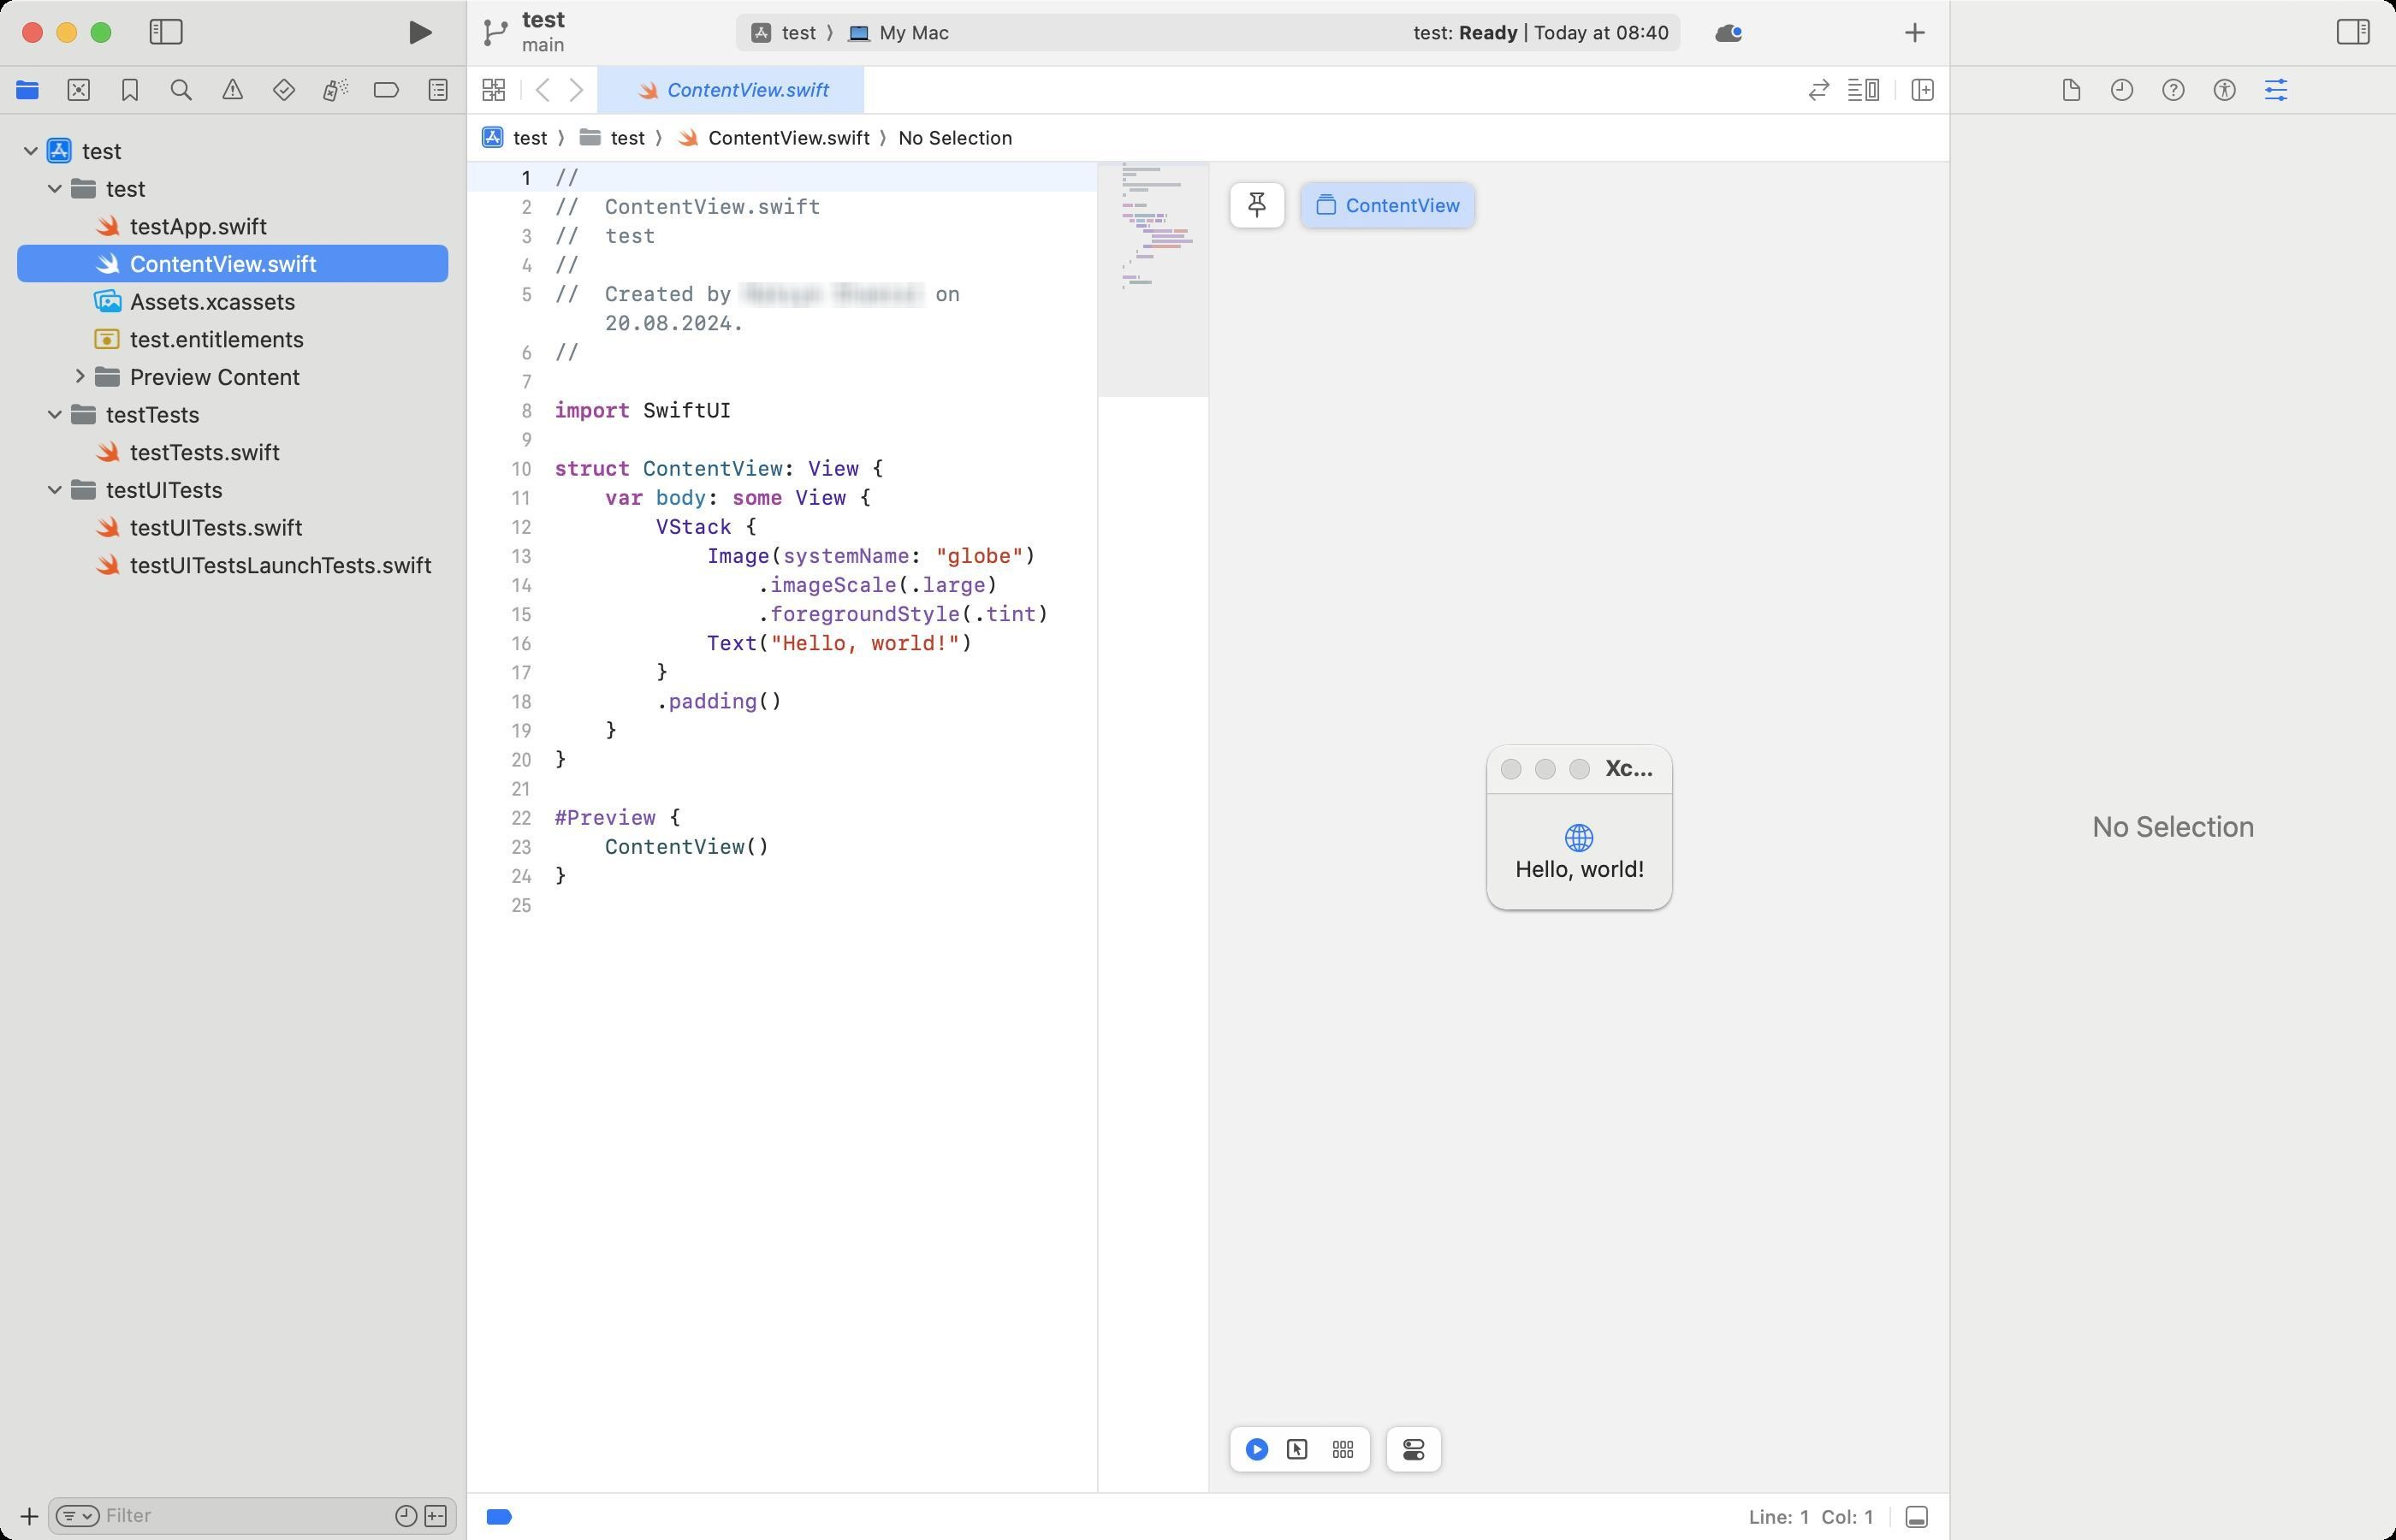
Accessibility tree:
{"name": "test_—_ContentView.swift", "role": "AXWindow", "description": null, "role_description": "standard window", "value": null, "position": "164.00;127.00", "size": "1400;900", "children": [{"name": "test.xcodeproj", "role": "AXSplitGroup", "description": "/Users/[username]/Code/test/test/test.xcodeproj", "role_description": "split group", "value": null, "position": "0.00;0.00", "size": "1400;900", "children": [{"name": null, "role": "AXGroup", "description": "navigator", "role_description": "group", "value": null, "position": "0.00;0.00", "size": "272;900", "children": [{"name": "", "role": "AXRadioButton", "description": "Project", "role_description": "radio button", "value": 1, "position": "1.00;39.00", "size": "30;27", "children": []}, {"name": "", "role": "AXRadioButton", "description": "Source Control", "role_description": "radio button", "value": 0, "position": "31.00;39.00", "size": "30;27", "children": []}, {"name": "", "role": "AXRadioButton", "description": "Bookmarks", "role_description": "radio button", "value": 0, "position": "61.00;39.00", "size": "30;27", "children": []}, {"name": "", "role": "AXRadioButton", "description": "Find", "role_description": "radio button", "value": 0, "position": "91.00;39.00", "size": "30;27", "children": []}, {"name": "", "role": "AXRadioButton", "description": "Issues", "role_description": "radio button", "value": 0, "position": "121.00;39.00", "size": "30;27", "children": []}, {"name": "", "role": "AXRadioButton", "description": "Tests", "role_description": "radio button", "value": 0, "position": "151.00;39.00", "size": "30;27", "children": []}, {"name": "", "role": "AXRadioButton", "description": "Debug", "role_description": "radio button", "value": 0, "position": "181.00;39.00", "size": "30;27", "children": []}, {"name": "", "role": "AXRadioButton", "description": "Breakpoints", "role_description": "radio button", "value": 0, "position": "211.00;39.00", "size": "30;27", "children": []}, {"name": "", "role": "AXRadioButton", "description": "Reports", "role_description": "radio button", "value": 0, "position": "241.00;39.00", "size": "30;27", "children": []}, {"name": null, "role": "AXScrollArea", "description": null, "role_description": "scroll area", "value": null, "position": "0.00;67.00", "size": "272;805", "children": [{"name": null, "role": "AXOutline", "description": "Project Navigator", "role_description": "outline", "value": null, "position": "0.00;77.00", "size": "272;795", "children": [{"name": null, "role": "AXRow", "description": null, "role_description": "outline row", "value": null, "position": "0.00;77.00", "size": "272;22", "children": [{"name": null, "role": "AXCell", "description": null, "role_description": "cell", "value": null, "position": "10.00;77.00", "size": "252;22", "children": [{"name": "Project", "role": "AXImage", "description": "", "role_description": "", "value": null, "position": "25.75;78.50", "size": "19;18", "children": []}, {"name": null, "role": "AXTextField", "description": null, "role_description": "text field", "value": "test", "position": "46.00;80.00", "size": "210;16", "children": []}, {"name": null, "role": "AXDisclosureTriangle", "description": null, "role_description": "disclosure triangle", "value": 1, "position": "12.00;77.00", "size": "13;22", "children": []}]}]}, {"name": null, "role": "AXRow", "description": null, "role_description": "outline row", "value": null, "position": "0.00;99.00", "size": "272;22", "children": [{"name": null, "role": "AXCell", "description": null, "role_description": "cell", "value": null, "position": "10.00;99.00", "size": "252;22", "children": [{"name": "Group", "role": "AXImage", "description": "", "role_description": "", "value": null, "position": "40.00;103.00", "size": "18;14", "children": []}, {"name": null, "role": "AXTextField", "description": null, "role_description": "text field", "value": "test", "position": "60.00;102.00", "size": "196;16", "children": []}, {"name": null, "role": "AXDisclosureTriangle", "description": null, "role_description": "disclosure triangle", "value": 1, "position": "26.00;99.00", "size": "13;22", "children": []}]}]}, {"name": null, "role": "AXRow", "description": null, "role_description": "outline row", "value": null, "position": "0.00;121.00", "size": "272;22", "children": [{"name": null, "role": "AXCell", "description": null, "role_description": "cell", "value": null, "position": "10.00;121.00", "size": "252;22", "children": [{"name": "Swift_Source", "role": "AXImage", "description": "", "role_description": "", "value": null, "position": "54.75;124.00", "size": "17;15", "children": []}, {"name": null, "role": "AXTextField", "description": null, "role_description": "text field", "value": "testApp.swift", "position": "74.00;124.00", "size": "182;16", "children": []}]}]}, {"name": null, "role": "AXRow", "description": null, "role_description": "outline row", "value": null, "position": "0.00;143.00", "size": "272;22", "children": [{"name": null, "role": "AXCell", "description": null, "role_description": "cell", "value": null, "position": "10.00;143.00", "size": "252;22", "children": [{"name": "Swift_Source", "role": "AXImage", "description": "", "role_description": "", "value": null, "position": "54.75;146.00", "size": "17;15", "children": []}, {"name": null, "role": "AXTextField", "description": null, "role_description": "text field", "value": "ContentView.swift", "position": "74.00;146.00", "size": "182;16", "children": []}]}]}, {"name": null, "role": "AXRow", "description": null, "role_description": "outline row", "value": null, "position": "0.00;165.00", "size": "272;22", "children": [{"name": null, "role": "AXCell", "description": null, "role_description": "cell", "value": null, "position": "10.00;165.00", "size": "252;22", "children": [{"name": "Folder", "role": "AXImage", "description": "", "role_description": "", "value": null, "position": "53.00;167.50", "size": "20;16", "children": []}, {"name": null, "role": "AXTextField", "description": null, "role_description": "text field", "value": "Assets.xcassets", "position": "74.00;168.00", "size": "182;16", "children": []}]}]}, {"name": null, "role": "AXRow", "description": null, "role_description": "outline row", "value": null, "position": "0.00;187.00", "size": "272;22", "children": [{"name": null, "role": "AXCell", "description": null, "role_description": "cell", "value": null, "position": "10.00;187.00", "size": "252;22", "children": [{"name": "Entitlements_File", "role": "AXImage", "description": "", "role_description": "", "value": null, "position": "53.75;191.00", "size": "19;14", "children": []}, {"name": null, "role": "AXTextField", "description": null, "role_description": "text field", "value": "test.entitlements", "position": "74.00;190.00", "size": "182;16", "children": []}]}]}, {"name": null, "role": "AXRow", "description": null, "role_description": "outline row", "value": null, "position": "0.00;209.00", "size": "272;22", "children": [{"name": null, "role": "AXCell", "description": null, "role_description": "cell", "value": null, "position": "10.00;209.00", "size": "252;22", "children": [{"name": "Group", "role": "AXImage", "description": "", "role_description": "", "value": null, "position": "54.00;213.00", "size": "18;14", "children": []}, {"name": null, "role": "AXTextField", "description": null, "role_description": "text field", "value": "Preview Content", "position": "74.00;212.00", "size": "182;16", "children": []}, {"name": null, "role": "AXDisclosureTriangle", "description": null, "role_description": "disclosure triangle", "value": 0, "position": "40.00;209.00", "size": "13;22", "children": []}]}]}, {"name": null, "role": "AXRow", "description": null, "role_description": "outline row", "value": null, "position": "0.00;231.00", "size": "272;22", "children": [{"name": null, "role": "AXCell", "description": null, "role_description": "cell", "value": null, "position": "10.00;231.00", "size": "252;22", "children": [{"name": "Group", "role": "AXImage", "description": "", "role_description": "", "value": null, "position": "40.00;235.00", "size": "18;14", "children": []}, {"name": null, "role": "AXTextField", "description": null, "role_description": "text field", "value": "testTests", "position": "60.00;234.00", "size": "196;16", "children": []}, {"name": null, "role": "AXDisclosureTriangle", "description": null, "role_description": "disclosure triangle", "value": 1, "position": "26.00;231.00", "size": "13;22", "children": []}]}]}, {"name": null, "role": "AXRow", "description": null, "role_description": "outline row", "value": null, "position": "0.00;253.00", "size": "272;22", "children": [{"name": null, "role": "AXCell", "description": null, "role_description": "cell", "value": null, "position": "10.00;253.00", "size": "252;22", "children": [{"name": "Swift_Source", "role": "AXImage", "description": "", "role_description": "", "value": null, "position": "54.75;256.00", "size": "17;15", "children": []}, {"name": null, "role": "AXTextField", "description": null, "role_description": "text field", "value": "testTests.swift", "position": "74.00;256.00", "size": "182;16", "children": []}]}]}, {"name": null, "role": "AXRow", "description": null, "role_description": "outline row", "value": null, "position": "0.00;275.00", "size": "272;22", "children": [{"name": null, "role": "AXCell", "description": null, "role_description": "cell", "value": null, "position": "10.00;275.00", "size": "252;22", "children": [{"name": "Group", "role": "AXImage", "description": "", "role_description": "", "value": null, "position": "40.00;279.00", "size": "18;14", "children": []}, {"name": null, "role": "AXTextField", "description": null, "role_description": "text field", "value": "testUITests", "position": "60.00;278.00", "size": "196;16", "children": []}, {"name": null, "role": "AXDisclosureTriangle", "description": null, "role_description": "disclosure triangle", "value": 1, "position": "26.00;275.00", "size": "13;22", "children": []}]}]}, {"name": null, "role": "AXRow", "description": null, "role_description": "outline row", "value": null, "position": "0.00;297.00", "size": "272;22", "children": [{"name": null, "role": "AXCell", "description": null, "role_description": "cell", "value": null, "position": "10.00;297.00", "size": "252;22", "children": [{"name": "Swift_Source", "role": "AXImage", "description": "", "role_description": "", "value": null, "position": "54.75;300.00", "size": "17;15", "children": []}, {"name": null, "role": "AXTextField", "description": null, "role_description": "text field", "value": "testUITests.swift", "position": "74.00;300.00", "size": "182;16", "children": []}]}]}, {"name": null, "role": "AXRow", "description": null, "role_description": "outline row", "value": null, "position": "0.00;319.00", "size": "272;22", "children": [{"name": null, "role": "AXCell", "description": null, "role_description": "cell", "value": null, "position": "10.00;319.00", "size": "252;22", "children": [{"name": "Swift_Source", "role": "AXImage", "description": "", "role_description": "", "value": null, "position": "54.75;322.00", "size": "17;15", "children": []}, {"name": null, "role": "AXTextField", "description": null, "role_description": "text field", "value": "testUITestsLaunchTests.swift", "position": "74.00;322.00", "size": "182;16", "children": []}]}]}, {"name": null, "role": "AXColumn", "description": null, "role_description": "column", "value": null, "position": "10.00;77.00", "size": "252;795", "children": []}]}]}, {"name": null, "role": "AXTextField", "description": "Project navigator filter", "role_description": "search text field", "value": null, "position": "28.00;875.00", "size": "239;22", "children": [{"name": "Recent_files", "role": "AXCheckBox", "description": null, "role_description": "toggle button", "value": 0, "position": "229.00;876.00", "size": "17;20", "children": []}, {"name": "Files_with_source-control_status", "role": "AXCheckBox", "description": null, "role_description": "toggle button", "value": 0, "position": "246.00;876.00", "size": "17;20", "children": []}, {"name": "", "role": "AXUnknown", "description": "cancel", "role_description": "unknown", "value": null, "position": "-164.00;968.00", "size": "11;22", "children": [{"name": "", "role": "AXButton", "description": "cancel", "role_description": "button", "value": null, "position": "-164.00;968.00", "size": "11;22", "children": []}]}, {"name": null, "role": "AXButton", "description": "Icon View Drop Down", "role_description": "button", "value": null, "position": "47.50;884.00", "size": "7;4", "children": []}]}, {"name": "", "role": "AXMenuButton", "description": null, "role_description": "menu button", "value": null, "position": "2.00;876.00", "size": "26;20", "children": []}]}, {"name": null, "role": "AXSplitter", "description": null, "role_description": "splitter", "value": 272.0, "position": "272.00;38.00", "size": "1;862", "children": []}, {"name": null, "role": "AXGroup", "description": "editor area", "role_description": "group", "value": null, "position": "273.00;0.00", "size": "866;900", "children": [{"name": null, "role": "AXSplitGroup", "description": null, "role_description": "split group", "value": null, "position": "273.00;0.00", "size": "866;900", "children": [{"name": null, "role": "AXSplitGroup", "description": null, "role_description": "split group", "value": null, "position": "273.00;0.00", "size": "866;900", "children": [{"name": null, "role": "AXGroup", "description": "ContentView.swift", "role_description": "group", "value": null, "position": "273.00;0.00", "size": "866;900", "children": [{"name": null, "role": "AXGroup", "description": "ContentView.swift", "role_description": "group", "value": null, "position": "273.00;0.00", "size": "866;900", "children": [{"name": null, "role": "AXSplitGroup", "description": null, "role_description": "split group", "value": null, "position": "273.00;0.00", "size": "866;900", "children": [{"name": null, "role": "AXScrollArea", "description": null, "role_description": "scroll area", "value": null, "position": "273.00;95.00", "size": "433;777", "children": [{"name": null, "role": "AXTextArea", "description": "Source Editor", "role_description": "text entry area", "value": "//\n//  ContentView.swift\n//  test\n//\n//  Created by [name] [surname] on 20.08.2024.\n//\n\nimport SwiftUI\n\nstruct ContentView: View {\n    var body: some View {\n        VStack {\n            Image(systemName: \"globe\")\n                .imageScale(.large)\n                .foregroundStyle(.tint)\n            Text(\"Hello, world!\")\n        }\n        .padding()\n    }\n}\n\n#Preview {\n    ContentView()\n}\n", "position": "273.00;94.00", "size": "433;832", "children": []}, {"name": null, "role": "AXScrollBar", "description": null, "role_description": "scroll bar", "value": 0.018018018454313278, "position": "690.00;95.00", "size": "16;777", "children": [{"name": null, "role": "AXValueIndicator", "description": null, "role_description": "value indicator", "value": 0.018018018454313278, "position": "694.00;97.00", "size": "12;730", "children": []}, {"name": null, "role": "AXButton", "description": null, "role_description": "increment arrow button", "value": null, "position": "690.00;95.00", "size": "0;0", "children": []}, {"name": null, "role": "AXButton", "description": null, "role_description": "decrement arrow button", "value": null, "position": "690.00;95.00", "size": "0;0", "children": []}, {"name": null, "role": "AXButton", "description": null, "role_description": "increment page button", "value": null, "position": "694.00;827.00", "size": "12;45", "children": []}, {"name": null, "role": "AXButton", "description": null, "role_description": "decrement page button", "value": null, "position": "694.00;95.00", "size": "12;2", "children": []}]}, {"name": null, "role": "AXGroup", "description": "Source Editor Gutter", "role_description": "group", "value": null, "position": "284.00;94.00", "size": "30;832", "children": []}, {"name": null, "role": "AXGroup", "description": "Source Editor Change Gutter", "role_description": "group", "value": null, "position": "273.00;94.00", "size": "11;832", "children": []}, {"name": null, "role": "AXGroup", "description": "Source Editor Minimap", "role_description": "group", "value": null, "position": "641.00;0.00", "size": "65;900", "children": [{"name": "Minimap_Landmark", "role": "AXStaticText", "description": "ContentView", "role_description": "text", "value": null, "position": "656.00;122.00", "size": "45;11", "children": []}, {"name": "Minimap_Landmark", "role": "AXStaticText", "description": "body", "role_description": "text", "value": null, "position": "660.00;125.00", "size": "41;11", "children": []}]}]}, {"name": null, "role": "AXSplitter", "description": null, "role_description": "splitter", "value": 433.0, "position": "706.00;38.00", "size": "1;862", "children": []}, {"name": null, "role": "AXGroup", "description": null, "role_description": "group", "value": null, "position": "707.00;95.00", "size": "432;777", "children": [{"name": null, "role": "AXScrollArea", "description": null, "role_description": "scroll area", "value": null, "position": "707.00;99.00", "size": "432;42", "children": [{"name": null, "role": "AXButton", "description": "Pin Preview", "role_description": "button", "value": null, "position": "719.00;107.00", "size": "32;26", "children": []}, {"name": null, "role": "AXImage", "description": "rectangle.stack", "role_description": "image", "value": null, "position": "768.50;113.50", "size": "13;13", "children": []}, {"name": null, "role": "AXStaticText", "description": null, "role_description": "text", "value": "ContentView", "position": "786.50;113.00", "size": "67;14", "children": []}]}, {"name": null, "role": "AXButton", "description": "Live", "role_description": "button", "value": null, "position": "719.00;834.00", "size": "28;26", "children": []}, {"name": null, "role": "AXButton", "description": "Selectable", "role_description": "button", "value": null, "position": "746.50;834.00", "size": "23;26", "children": []}, {"name": null, "role": "AXMenuButton", "description": "Mission Control", "role_description": "menu button", "value": null, "position": "779.00;842.00", "size": "12;10", "children": []}, {"name": null, "role": "AXButton", "description": "Device Settings", "role_description": "button", "value": null, "position": "810.50;834.00", "size": "32;26", "children": []}, {"name": null, "role": "AXScrollArea", "description": null, "role_description": "scroll area", "value": null, "position": "707.00;95.00", "size": "432;777", "children": []}]}]}, {"name": null, "role": "AXGroup", "description": "Jump Bar", "role_description": "group", "value": null, "position": "273.00;67.00", "size": "866;28", "children": [{"name": null, "role": "AXPopUpButton", "description": null, "role_description": "pop up button", "value": "test", "position": "273.00;67.00", "size": "62;27", "children": []}, {"name": null, "role": "AXPopUpButton", "description": null, "role_description": "pop up button", "value": "test", "position": "335.00;67.00", "size": "57;27", "children": []}, {"name": null, "role": "AXPopUpButton", "description": null, "role_description": "pop up button", "value": "ContentView.swift", "position": "392.00;67.00", "size": "131;27", "children": []}, {"name": null, "role": "AXPopUpButton", "description": null, "role_description": "pop up button", "value": "No Selection", "position": "523.00;67.00", "size": "83;27", "children": []}]}]}, {"name": null, "role": "AXGroup", "description": "Tab Bar", "role_description": "group", "value": null, "position": "273.00;39.00", "size": "866;28", "children": [{"name": "Tab_bar,_1_tab", "role": "AXTabGroup", "description": "tab bar", "role_description": "tab group", "value": "{\n    \"name\": \"ContentView.swift\",\n    \"role\": \"AXRadioButton\",\n    \"description\": null,\n    \"role_description\": \"tab\",\n    \"value\": true,\n    \"position\": \"349.00;39.00\",\n    \"size\": \"156;27\",\n    \"children\": [\n        {\n            \"name\": \"close_tab\",\n            \"role\": \"AXButton\",\n            \"description\": \"Close\",\n            \"role_description\": \"button\",\n            \"value\": null,\n            \"position\": \"353.00;44.50\",\n            \"size\": \"16;16\",\n            \"children\": [\n                {\n                    \"name\": \"close_tab\",\n                    \"role\": \"AXButton\",\n                    \"description\": \"Close\",\n                    \"role_description\": \"button\",\n                    \"value\": null,\n                    \"position\": \"353.00;44.50\",\n                    \"size\": \"16;16\",\n                    \"children\": []\n                }\n            ]\n        }\n    ]\n}", "position": "349.00;39.00", "size": "700;27", "children": [{"name": null, "role": "AXScrollArea", "description": null, "role_description": "scroll area", "value": null, "position": "349.00;39.00", "size": "700;27", "children": [{"name": "ContentView.swift", "role": "AXRadioButton", "description": null, "role_description": "tab", "value": true, "position": "349.00;39.00", "size": "156;27", "children": [{"name": "close_tab", "role": "AXButton", "description": "Close", "role_description": "button", "value": null, "position": "353.00;44.50", "size": "16;16", "children": [{"name": "close_tab", "role": "AXButton", "description": "Close", "role_description": "button", "value": null, "position": "353.00;44.50", "size": "16;16", "children": []}]}]}]}]}, {"name": "", "role": "AXButton", "description": "Related Items", "role_description": "button", "value": null, "position": "277.00;39.00", "size": "23;27", "children": []}, {"name": "", "role": "AXButton", "description": "Go Back", "role_description": "button", "value": null, "position": "309.00;39.00", "size": "18;27", "children": []}, {"name": "", "role": "AXButton", "description": "Go Forward", "role_description": "button", "value": null, "position": "327.00;39.00", "size": "18;27", "children": []}, {"name": "", "role": "AXCheckBox", "description": "Code Review", "role_description": "toggle button", "value": "0", "position": "1051.00;39.00", "size": "24;27", "children": []}, {"name": "", "role": "AXButton", "description": "editor options", "role_description": "button", "value": null, "position": "1075.00;39.00", "size": "28;27", "children": []}, {"name": "", "role": "AXButton", "description": "Add Editor on Right", "role_description": "button", "value": null, "position": "1112.00;39.00", "size": "23;27", "children": []}]}]}]}, {"name": null, "role": "AXGroup", "description": "debug bar", "role_description": "group", "value": null, "position": "273.00;873.00", "size": "866;27", "children": [{"name": "", "role": "AXCheckBox", "description": "Breakpoints", "role_description": "toggle button", "value": 1, "position": "277.00;873.00", "size": "30;27", "children": []}, {"name": null, "role": "AXStaticText", "description": null, "role_description": "text", "value": "Line: 1  Col: 1", "position": "1020.00;879.50", "size": "78;14", "children": []}, {"name": "", "role": "AXButton", "description": "show debug area", "role_description": "button", "value": null, "position": "1105.00;873.00", "size": "30;27", "children": []}]}]}]}, {"name": null, "role": "AXSplitter", "description": null, "role_description": "splitter", "value": 866.0, "position": "1139.00;38.00", "size": "1;862", "children": []}, {"name": null, "role": "AXGroup", "description": "inspector", "role_description": "group", "value": null, "position": "1140.00;0.00", "size": "260;900", "children": [{"name": null, "role": "AXScrollArea", "description": null, "role_description": "scroll area", "value": null, "position": "1140.00;66.00", "size": "260;834", "children": [{"name": null, "role": "AXGroup", "description": null, "role_description": "group", "value": null, "position": "1140.00;66.00", "size": "260;834", "children": [{"name": null, "role": "AXStaticText", "description": null, "role_description": "text", "value": "No Selection", "position": "1218.50;473.00", "size": "103;20", "children": []}]}, {"name": null, "role": "AXScrollBar", "description": null, "role_description": "scroll bar", "value": 0.0, "position": "1384.00;66.00", "size": "16;834", "children": []}]}, {"name": "", "role": "AXRadioButton", "description": "File Inspector", "role_description": "radio button", "value": 0, "position": "1195.00;39.00", "size": "30;27", "children": []}, {"name": "", "role": "AXRadioButton", "description": "History Inspector", "role_description": "radio button", "value": 0, "position": "1225.00;39.00", "size": "30;27", "children": []}, {"name": "", "role": "AXRadioButton", "description": "Quick Help Inspector", "role_description": "radio button", "value": 0, "position": "1255.00;39.00", "size": "30;27", "children": []}, {"name": "", "role": "AXRadioButton", "description": "Accessibility Inspector", "role_description": "radio button", "value": 0, "position": "1285.00;39.00", "size": "30;27", "children": []}, {"name": "", "role": "AXRadioButton", "description": "Attributes Inspector", "role_description": "radio button", "value": 1, "position": "1315.00;39.00", "size": "30;27", "children": []}]}]}, {"name": null, "role": "AXToolbar", "description": null, "role_description": "toolbar", "value": null, "position": "0.00;0.00", "size": "1400;38", "children": [{"name": null, "role": "AXButton", "description": "Hide Navigator", "role_description": "button", "value": null, "position": "76.00;0.00", "size": "42;38", "children": []}, {"name": null, "role": "AXGroup", "description": null, "role_description": "group", "value": null, "position": "176.00;0.00", "size": "92;38", "children": [{"name": "Run", "role": "AXButton", "description": null, "role_description": "button", "value": null, "position": "225.00;7.00", "size": "40;25", "children": []}]}, {"name": null, "role": "AXButton", "description": "Branch Chooser", "role_description": "button", "value": "test, main", "position": "277.00;0.00", "size": "136;38", "children": [{"name": null, "role": "AXButton", "description": "Branch Chooser", "role_description": "button", "value": "test, main", "position": "281.00;2.00", "size": "128;34", "children": [{"name": null, "role": "AXStaticText", "description": null, "role_description": "text", "value": "test", "position": "303.00;3.00", "size": "30;16", "children": []}, {"name": null, "role": "AXStaticText", "description": null, "role_description": "text", "value": "main", "position": "303.00;19.00", "size": "30;14", "children": []}, {"name": null, "role": "AXImage", "description": "", "role_description": "image", "value": null, "position": "281.00;7.00", "size": "18;24", "children": []}]}]}, {"name": null, "role": "AXGroup", "description": null, "role_description": "group", "value": null, "position": "426.00;0.00", "size": "560;38", "children": [{"name": null, "role": "AXGroup", "description": "Activity View", "role_description": "group", "value": null, "position": "430.00;8.00", "size": "552;22", "children": [{"name": null, "role": "AXList", "description": "path", "role_description": "list", "value": null, "position": "430.00;8.00", "size": "140;22", "children": [{"name": null, "role": "AXPopUpButton", "description": "Active Scheme", "role_description": "pop up button", "value": "test", "position": "430.00;8.00", "size": "62;22", "children": []}, {"name": null, "role": "AXPopUpButton", "description": "Active Run Destination", "role_description": "pop up button", "value": "My Mac", "position": "492.00;8.00", "size": "78;22", "children": []}]}, {"name": null, "role": "AXStaticText", "description": null, "role_description": "text", "value": "test: Ready │ Today at 08:40", "position": "824.00;12.00", "size": "154;14", "children": []}]}]}, {"name": null, "role": "AXButton", "description": "Notices", "role_description": "button", "value": null, "position": "995.00;0.00", "size": "30;38", "children": []}, {"name": null, "role": "AXButton", "description": "Library", "role_description": "button", "value": null, "position": "1103.00;0.00", "size": "32;38", "children": []}, {"name": null, "role": "AXButton", "description": "Hide Inspector", "role_description": "button", "value": null, "position": "1354.00;0.00", "size": "42;38", "children": []}]}, {"name": null, "role": "AXButton", "description": null, "role_description": "close button", "value": null, "position": "12.00;11.00", "size": "14;16", "children": []}, {"name": null, "role": "AXButton", "description": null, "role_description": "full screen button", "value": null, "position": "52.00;11.00", "size": "14;16", "children": [{"name": null, "role": "AXGroup", "description": null, "role_description": "group", "value": null, "position": "52.00;11.00", "size": "14;16", "children": [{"name": null, "role": "AXGroup", "description": null, "role_description": "group", "value": null, "position": "52.00;11.00", "size": "14;16", "children": []}]}]}, {"name": null, "role": "AXButton", "description": null, "role_description": "minimize button", "value": null, "position": "32.00;11.00", "size": "14;16", "children": []}]}